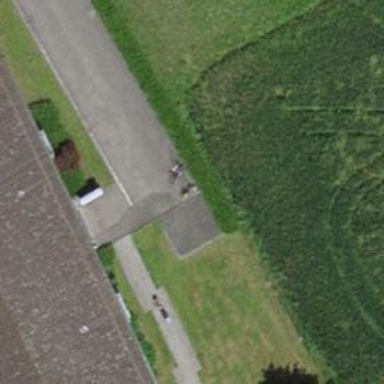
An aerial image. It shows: Hedge barrier.